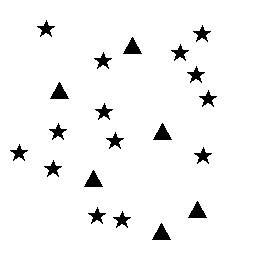
Squares: 0
Triangles: 6
Stars: 14
Total shapes: 20